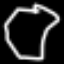
Label: octagon